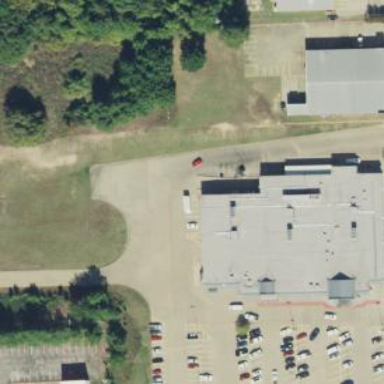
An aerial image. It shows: Supermarket located in building.